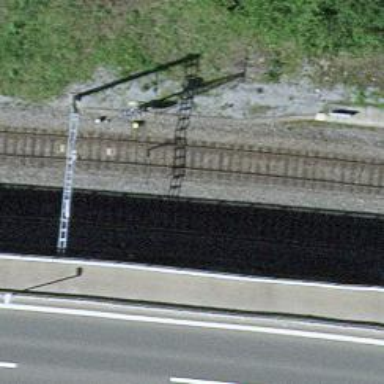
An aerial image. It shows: Railway signal.